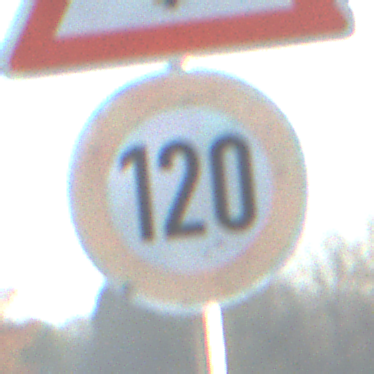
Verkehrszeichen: Geschwindigkeit120
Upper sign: SchneeOderEisglaette
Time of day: SunriseSunset
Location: Outdoor (Nature)
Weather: Clear
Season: NotSpecified
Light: Natural